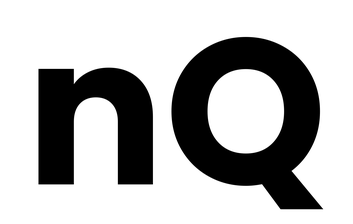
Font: Poppins-Bold